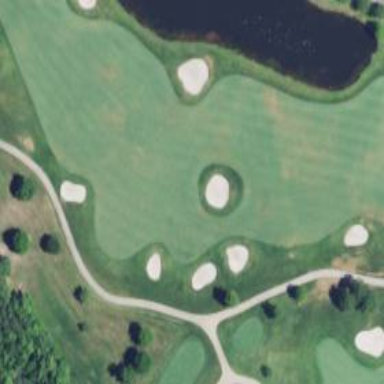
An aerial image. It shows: Golf hole.